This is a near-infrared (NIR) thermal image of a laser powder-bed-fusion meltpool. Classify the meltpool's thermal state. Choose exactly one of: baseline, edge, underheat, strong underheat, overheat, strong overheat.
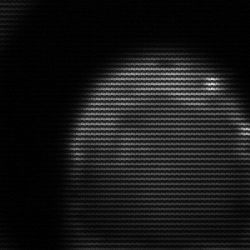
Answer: edge